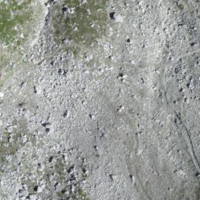
EUNIS habitat code: 48
Species observed at this site:
Silene acaulis